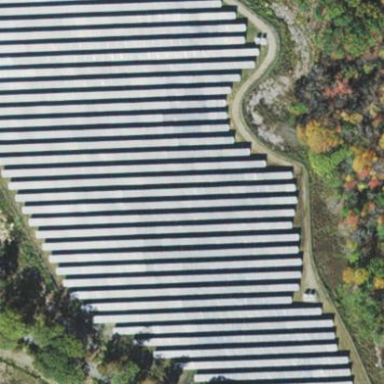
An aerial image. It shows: Solar power plant utilizing photovoltaic technology to generate electricity.